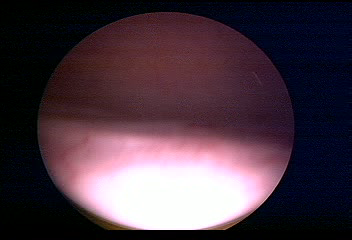
Modality: WLC
Class: Normal mucosa
Bladder cancer association: No